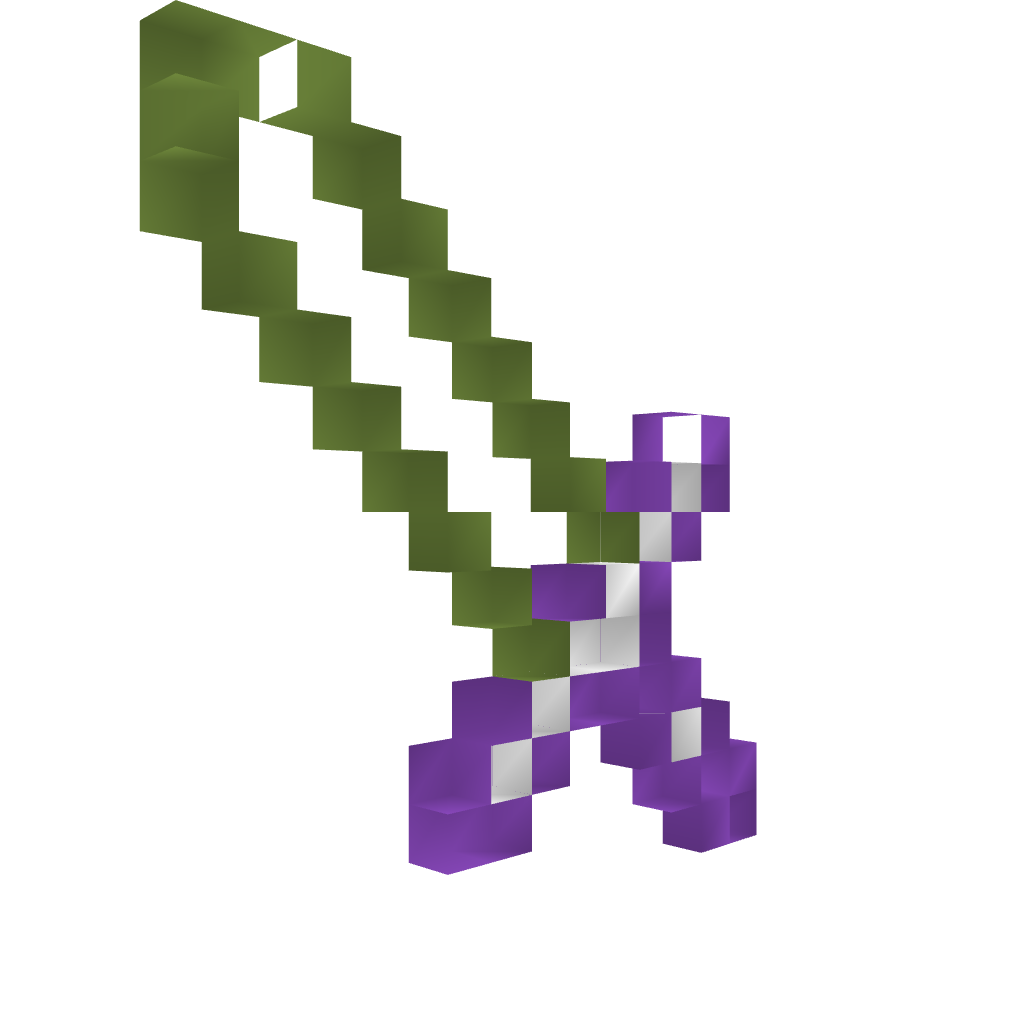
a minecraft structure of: Emerald Sword high quality